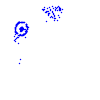
Particle: electron